Aerial crown-view tile of a tropical tree (Barro Colorado Island, Panama), acquired 20241112:
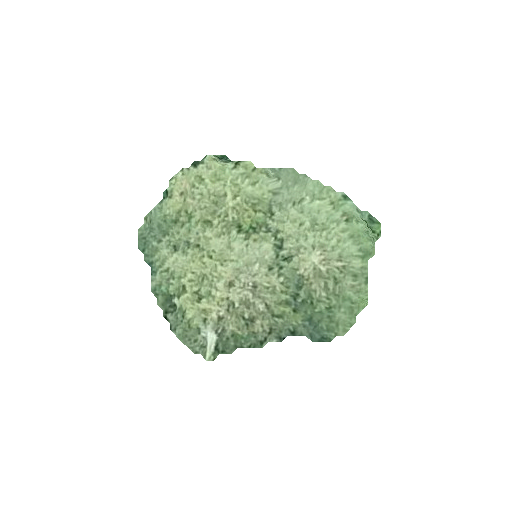
Species: Quararibea stenophylla
GBIF accepted scientific name: Quararibea stenophylla
Crown area: 55.524 m²